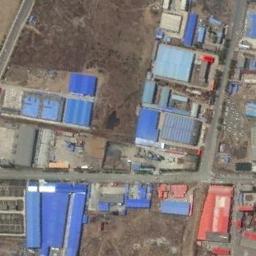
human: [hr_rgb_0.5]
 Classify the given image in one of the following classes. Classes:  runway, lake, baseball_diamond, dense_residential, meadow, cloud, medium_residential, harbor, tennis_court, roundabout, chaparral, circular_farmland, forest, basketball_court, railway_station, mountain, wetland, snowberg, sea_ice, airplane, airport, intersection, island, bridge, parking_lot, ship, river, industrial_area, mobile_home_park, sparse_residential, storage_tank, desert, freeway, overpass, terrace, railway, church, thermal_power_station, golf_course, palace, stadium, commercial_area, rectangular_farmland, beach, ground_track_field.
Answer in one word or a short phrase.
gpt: industrial_area